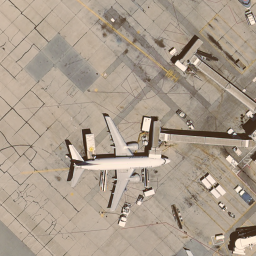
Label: airplane